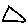
Label: triangle